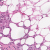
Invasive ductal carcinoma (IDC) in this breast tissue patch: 0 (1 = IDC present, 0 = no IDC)